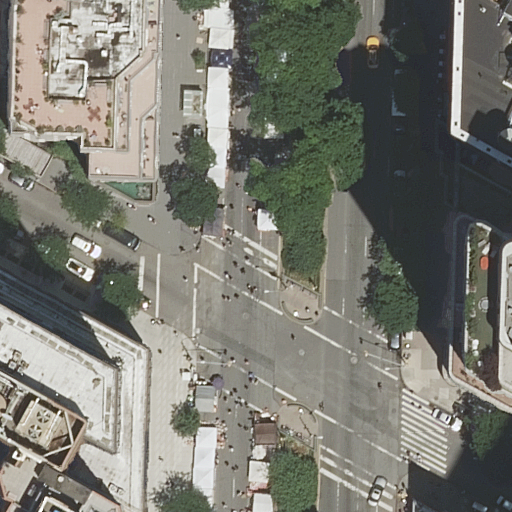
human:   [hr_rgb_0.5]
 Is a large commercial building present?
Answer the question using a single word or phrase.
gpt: no

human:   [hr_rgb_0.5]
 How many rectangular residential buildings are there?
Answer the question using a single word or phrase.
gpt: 3

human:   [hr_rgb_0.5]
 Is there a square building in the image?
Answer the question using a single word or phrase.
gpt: no

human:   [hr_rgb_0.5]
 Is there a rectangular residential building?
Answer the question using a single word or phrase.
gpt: yes

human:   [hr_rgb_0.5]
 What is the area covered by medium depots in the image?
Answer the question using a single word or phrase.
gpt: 0m2

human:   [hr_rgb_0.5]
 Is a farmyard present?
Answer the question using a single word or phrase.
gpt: no

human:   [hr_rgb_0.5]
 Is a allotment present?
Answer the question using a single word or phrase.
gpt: no

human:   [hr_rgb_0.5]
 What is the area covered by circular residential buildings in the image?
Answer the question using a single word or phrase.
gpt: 0m2

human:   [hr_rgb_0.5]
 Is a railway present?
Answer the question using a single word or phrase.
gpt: no

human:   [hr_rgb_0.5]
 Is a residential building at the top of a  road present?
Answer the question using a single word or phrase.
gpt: yes

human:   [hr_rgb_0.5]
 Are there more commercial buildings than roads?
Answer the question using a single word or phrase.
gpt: no

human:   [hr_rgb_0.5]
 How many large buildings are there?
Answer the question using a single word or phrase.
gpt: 1

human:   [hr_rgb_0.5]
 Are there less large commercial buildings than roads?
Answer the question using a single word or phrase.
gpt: yes

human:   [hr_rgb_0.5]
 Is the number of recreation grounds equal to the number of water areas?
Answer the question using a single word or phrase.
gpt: yes

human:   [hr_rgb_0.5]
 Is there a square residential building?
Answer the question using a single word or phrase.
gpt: no

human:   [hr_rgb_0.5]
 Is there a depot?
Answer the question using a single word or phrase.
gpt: no

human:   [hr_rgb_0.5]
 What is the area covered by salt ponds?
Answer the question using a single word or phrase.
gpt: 0m2

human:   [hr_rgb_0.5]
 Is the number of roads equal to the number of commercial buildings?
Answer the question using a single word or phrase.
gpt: no

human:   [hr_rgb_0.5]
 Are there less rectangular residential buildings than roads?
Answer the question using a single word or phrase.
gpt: no

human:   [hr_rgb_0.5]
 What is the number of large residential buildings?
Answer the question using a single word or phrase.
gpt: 1

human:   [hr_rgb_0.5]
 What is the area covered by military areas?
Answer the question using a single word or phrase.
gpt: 0m2

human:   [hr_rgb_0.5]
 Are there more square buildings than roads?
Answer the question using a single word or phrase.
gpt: no

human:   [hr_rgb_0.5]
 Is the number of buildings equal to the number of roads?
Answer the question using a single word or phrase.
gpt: no

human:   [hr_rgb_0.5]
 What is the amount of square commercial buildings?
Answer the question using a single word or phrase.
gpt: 0

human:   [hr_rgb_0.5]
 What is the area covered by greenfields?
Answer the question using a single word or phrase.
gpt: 0m2

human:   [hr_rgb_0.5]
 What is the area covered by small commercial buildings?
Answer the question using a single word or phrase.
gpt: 0m2

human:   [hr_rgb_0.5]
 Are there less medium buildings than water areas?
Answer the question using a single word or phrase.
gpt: no

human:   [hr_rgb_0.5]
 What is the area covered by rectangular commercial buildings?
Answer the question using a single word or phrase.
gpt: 0m2

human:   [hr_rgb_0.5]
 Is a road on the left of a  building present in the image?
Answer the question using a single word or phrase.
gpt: yes

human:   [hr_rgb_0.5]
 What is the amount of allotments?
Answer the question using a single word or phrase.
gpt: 0

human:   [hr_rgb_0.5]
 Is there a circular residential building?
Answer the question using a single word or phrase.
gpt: no

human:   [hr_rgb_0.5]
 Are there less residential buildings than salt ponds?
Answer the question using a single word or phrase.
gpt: no

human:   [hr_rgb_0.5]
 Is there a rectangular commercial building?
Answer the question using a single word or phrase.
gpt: no

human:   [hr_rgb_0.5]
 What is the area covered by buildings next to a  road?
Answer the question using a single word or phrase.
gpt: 2302m2

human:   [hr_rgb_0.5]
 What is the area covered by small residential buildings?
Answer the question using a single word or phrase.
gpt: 0m2

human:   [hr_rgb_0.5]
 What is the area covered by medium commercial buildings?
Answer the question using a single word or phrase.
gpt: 0m2